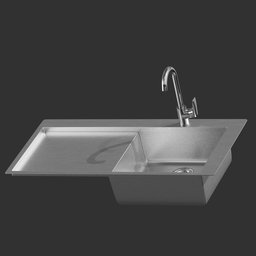
Label: appliances